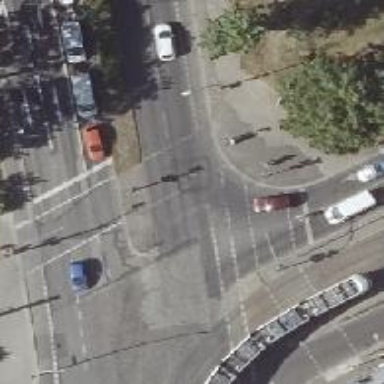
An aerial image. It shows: Crossing with traffic signals.